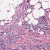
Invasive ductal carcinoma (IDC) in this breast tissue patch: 0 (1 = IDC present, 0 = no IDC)